Question: I'm currently using the <URL> on a project where I can edit articles.
The editor is working great, I can format elements and the code it's clean but I'm trying now to find a way for add photos while editing.
A great solution would be adding a side button to the active paragraph in absolute mode, but I haven't found any way to add a class to the current active paragraph.
This is what it generates:
'''
<div class="editable" contenteditable="true" spellcheck="true" data-medium-editor-element="true" role="textbox" aria-multiline="true" data-medium-editor-editor-index="1" medium-editor-index="574f8260-cdfd-bf53-e5e4-3fff9da2aa19" data-placeholder="Scrivi il testo..." data-medium-focused="true">
<p>Hello this is an editor test.</p>
<p>This is an another paragraph.</p>
</div>
'''
Here's what I want to have:

So, knowing which p inside the editor's div is the current active, will allow me to set the top position of the side button and on click append the just uploaded photo to the paragraph.
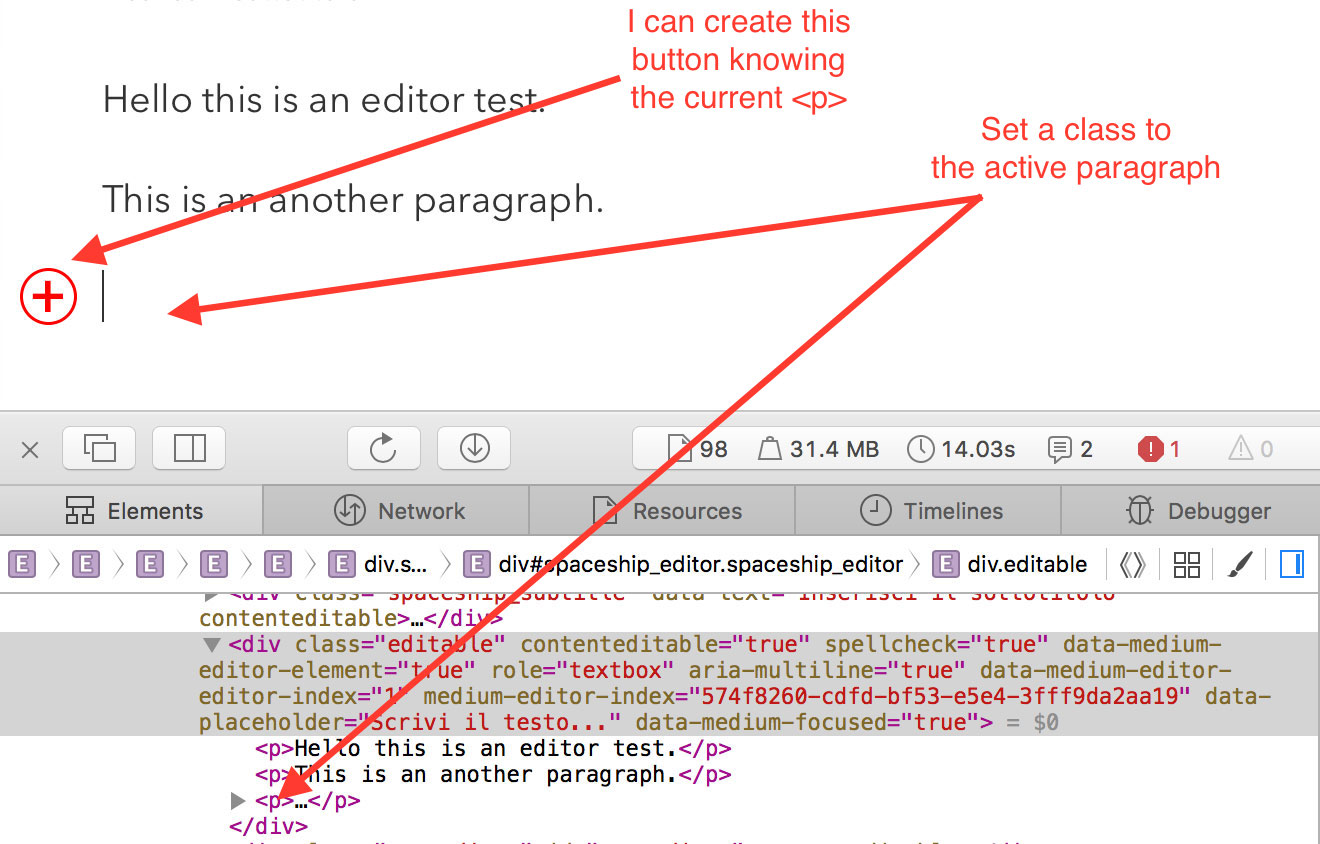
Answer: You can find the currently active element (where the selection is) using the <URL> function
'''
editor.getSelectedParentElement()
'''